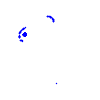
Particle: kaon